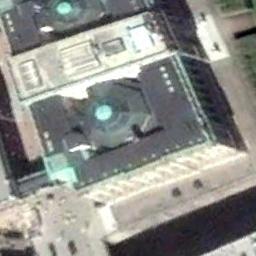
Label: church